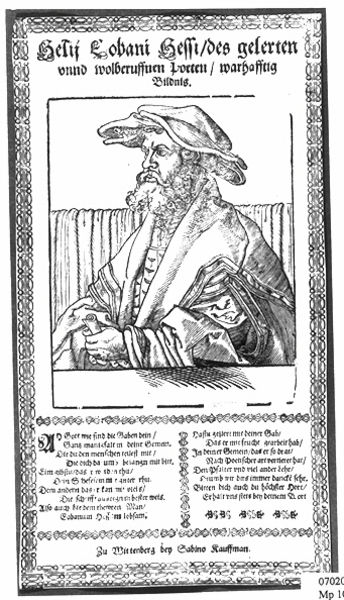
Titel: Bildnis des Helius Eobanus Hessus
Künstler: Sabine Kauffmann
Institution: (Seriendruck)
Schlagwörter: hand, mann, schatten, umhang, hintergrund, hut, mund, nase, profil, schwarz, weiss, blick, tuch, zaun, haube, muster, ornament, bart, mütze, schnurrbart, augen, falten, kragen, rahmen, vollbart, ärmel, bild, bildnis, hände, portrait, porträt, vorhang, brüstung, gewand, kutte, mantel, kaufmann, blatt, brustbild, locken, schrift, papier, grafik, spalten, rand, poet, verzierung, faltenwurf, buch, rechteck, druck, stich, titel, text, zeitung, buchstaben, überschrift, arzt, litographie, schriftbild, buchdruck, rolle, luther, schriftrolle, gelehrter, protestantismus, dürer, flugblatt, altdeutsch, wissenschaft, latein, stick, information, aushang, prfil, reformation, manel, druckschrift, artikel, martin luther, stimmer, reformator, humanismus, wittenberg, s/w, gutenberg, gelehrt, nostradamus, jost amann, calvin, kauffman, reformer, ugblatt, mp, mhang, 1550, nocken, ammann, fronispiz, stinner, cobanus, gesti, 2 spalten